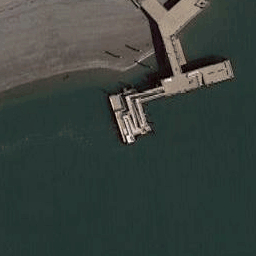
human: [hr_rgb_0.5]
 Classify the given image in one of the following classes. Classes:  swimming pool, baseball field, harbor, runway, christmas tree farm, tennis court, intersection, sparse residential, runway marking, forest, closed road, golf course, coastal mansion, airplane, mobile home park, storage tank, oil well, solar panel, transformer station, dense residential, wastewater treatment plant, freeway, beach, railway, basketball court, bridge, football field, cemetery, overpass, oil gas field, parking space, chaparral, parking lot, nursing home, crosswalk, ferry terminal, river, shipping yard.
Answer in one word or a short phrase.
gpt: ferry terminal